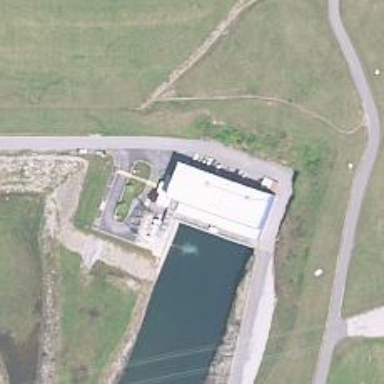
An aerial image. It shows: Hydro power generator using the water-storage method.